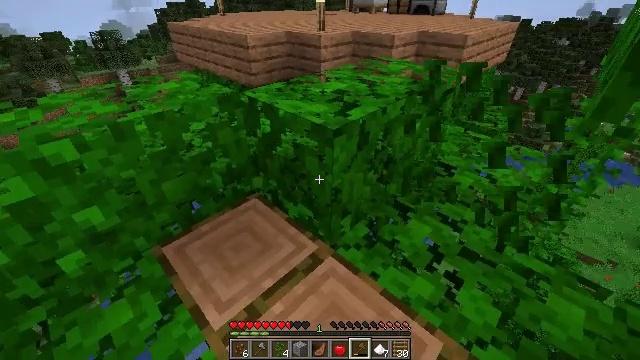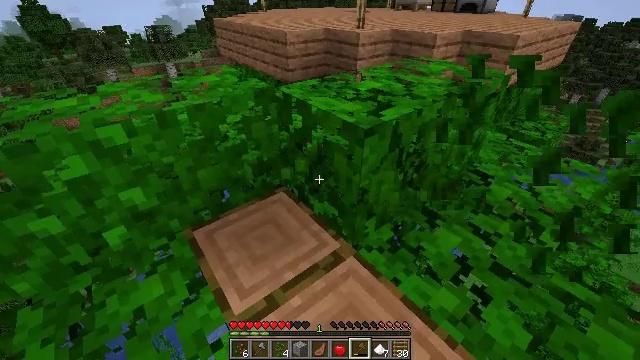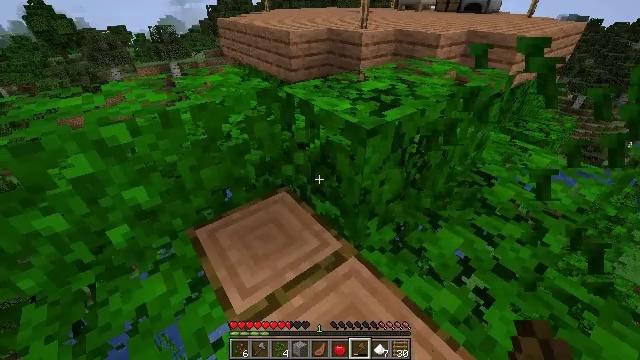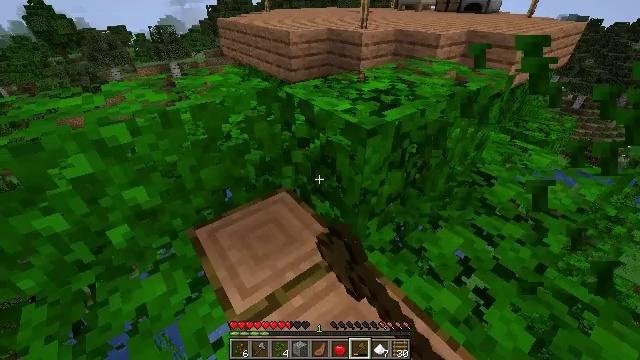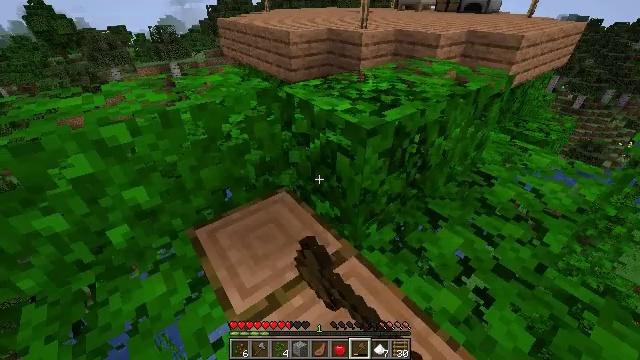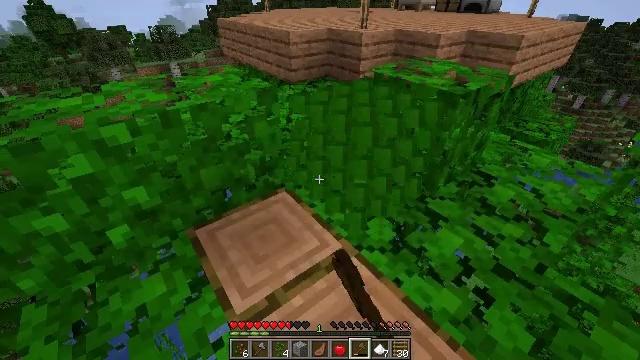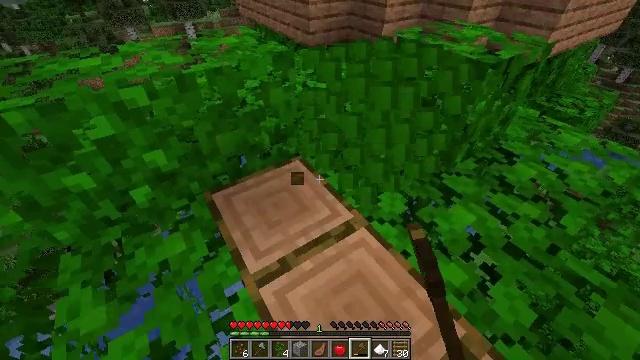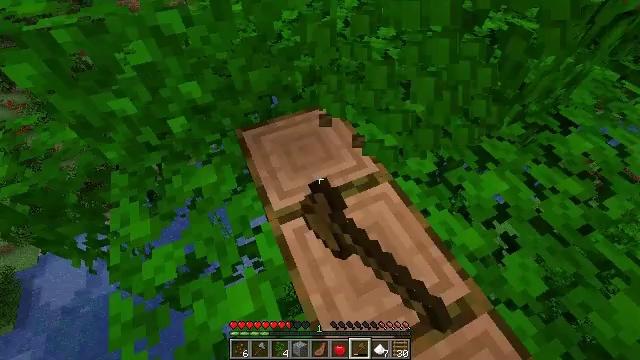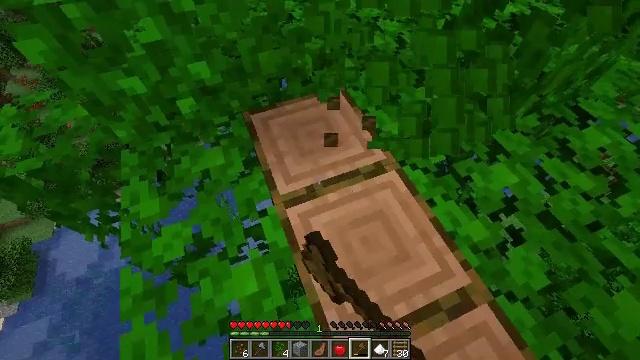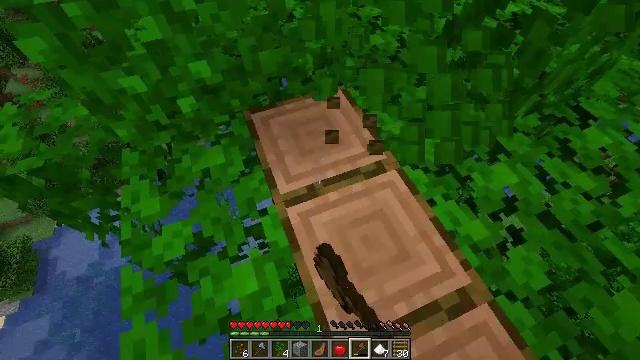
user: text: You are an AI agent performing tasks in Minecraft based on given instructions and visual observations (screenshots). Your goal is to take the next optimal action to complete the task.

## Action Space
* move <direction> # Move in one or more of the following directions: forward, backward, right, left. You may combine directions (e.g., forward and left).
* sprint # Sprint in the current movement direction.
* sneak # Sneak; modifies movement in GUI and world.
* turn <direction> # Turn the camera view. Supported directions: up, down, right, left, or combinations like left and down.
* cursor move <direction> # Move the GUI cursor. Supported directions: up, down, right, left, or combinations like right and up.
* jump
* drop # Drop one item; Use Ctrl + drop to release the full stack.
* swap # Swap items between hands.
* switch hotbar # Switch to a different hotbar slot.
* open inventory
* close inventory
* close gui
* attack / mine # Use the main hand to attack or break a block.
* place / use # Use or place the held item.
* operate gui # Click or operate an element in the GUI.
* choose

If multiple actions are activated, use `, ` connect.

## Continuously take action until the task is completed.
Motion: motion action
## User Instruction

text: Collect jungle leaves by breaking them.
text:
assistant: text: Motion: turn left, attack / mine
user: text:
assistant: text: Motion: attack / mine
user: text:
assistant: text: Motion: attack / mine
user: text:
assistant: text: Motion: attack / mine
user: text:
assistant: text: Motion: attack / mine
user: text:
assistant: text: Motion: turn left and down, attack / mine
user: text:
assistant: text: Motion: turn left and down, attack / mine
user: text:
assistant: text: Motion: turn left and down, attack / mine
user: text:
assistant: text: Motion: attack / mine
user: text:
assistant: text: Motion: attack / mine